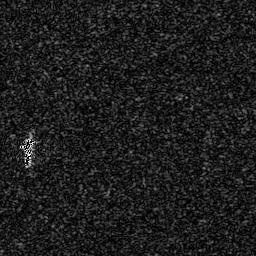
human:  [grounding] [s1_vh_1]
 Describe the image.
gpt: In the satellite image, there is  <ref>1 small ship </ref> <box>[[7, 52, 14, 60, 0]]</box> located at left.